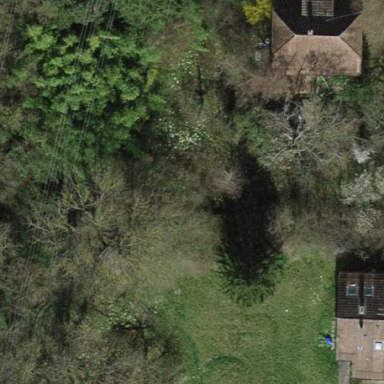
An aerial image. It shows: Garden surrounded by fence.